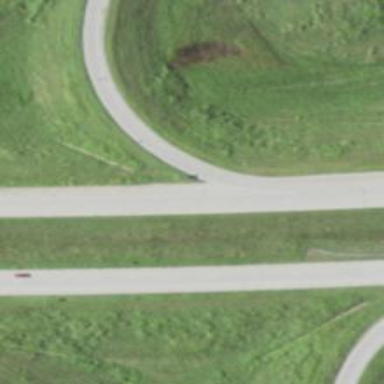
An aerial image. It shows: Trunk link highway.